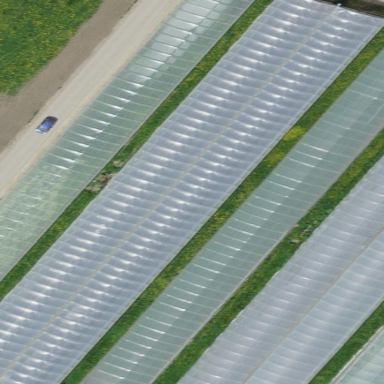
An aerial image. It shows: Greenhouse.